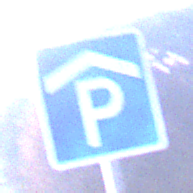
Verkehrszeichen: Parkhaus
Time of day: SunriseSunset
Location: Outdoor (Nature)
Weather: Clear
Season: NotSpecified
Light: Natural